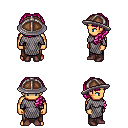
a pixel art fantasy rpg character, male body template, human, tanned skin, chain mail, robe skirt, pink princess hairstyle, chain helm, maroon shoes, four views (front, back, left, right), 2x2 character sprite sheet, small pixel art, hard edges, no anti-aliasing